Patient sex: M
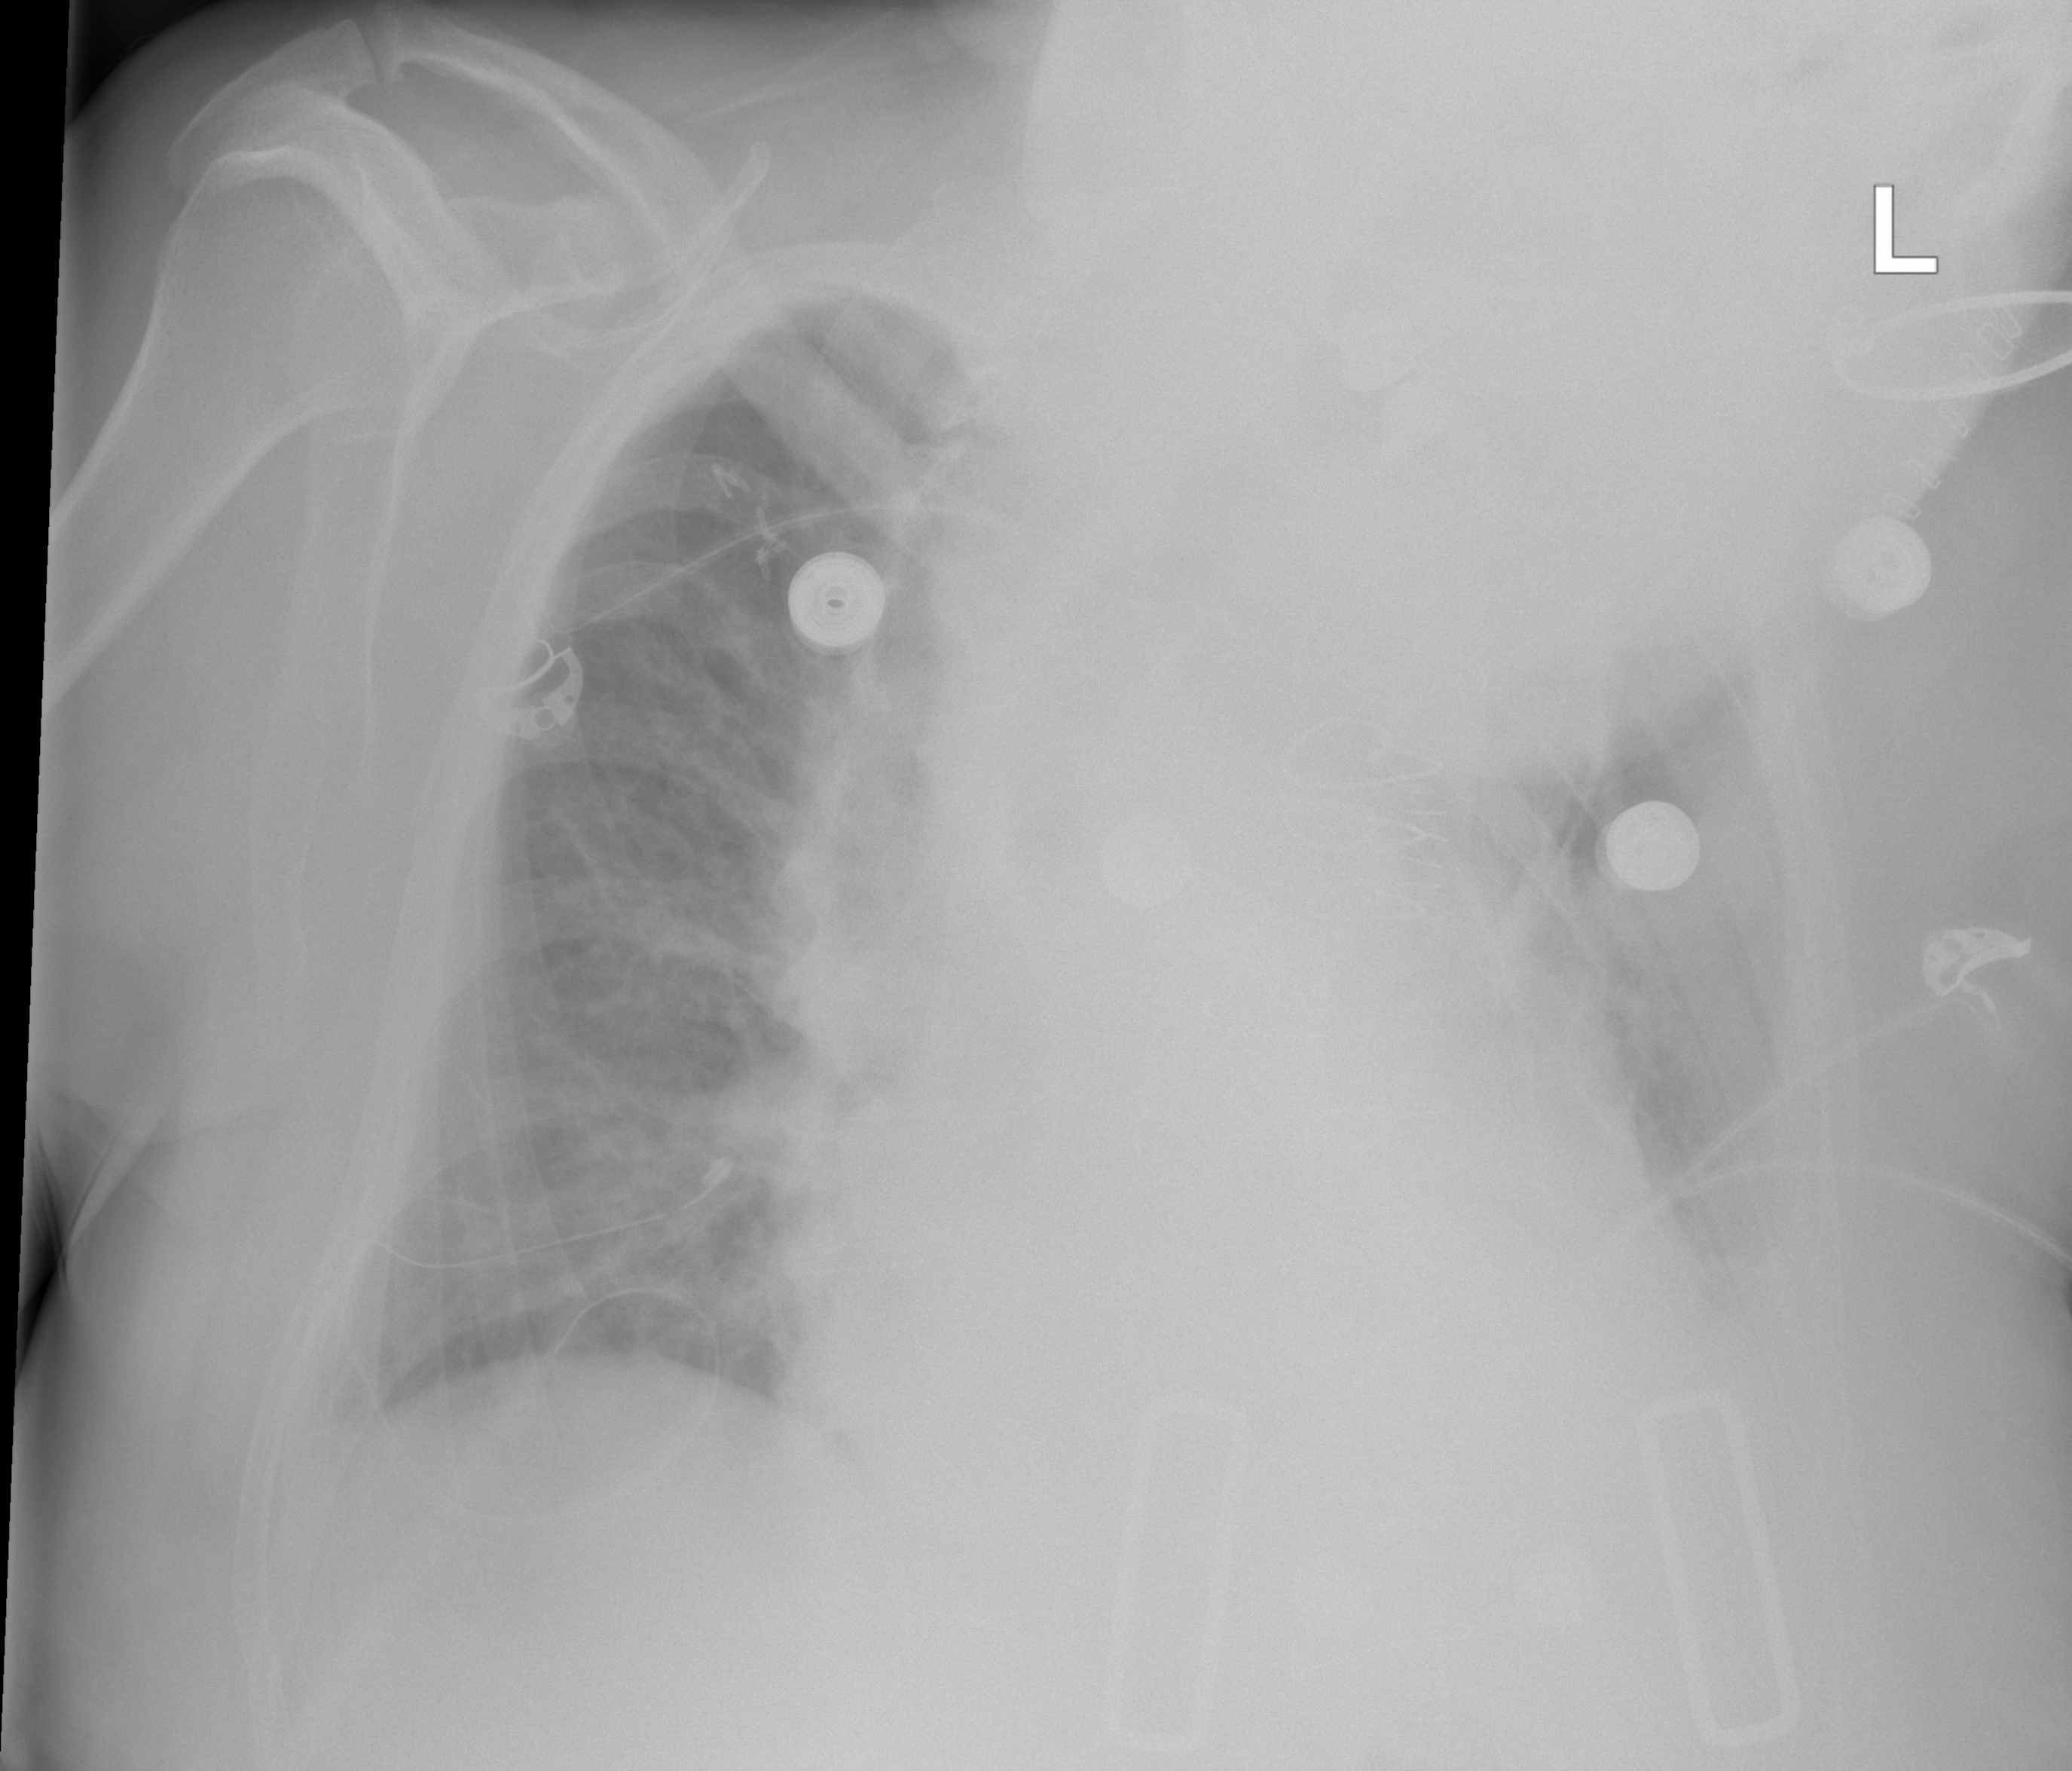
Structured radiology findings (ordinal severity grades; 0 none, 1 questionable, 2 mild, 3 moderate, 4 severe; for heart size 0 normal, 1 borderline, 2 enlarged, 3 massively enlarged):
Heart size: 2
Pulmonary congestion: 2
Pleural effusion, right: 2
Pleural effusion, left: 2
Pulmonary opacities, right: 2
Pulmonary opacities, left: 2
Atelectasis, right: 2
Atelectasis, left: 2